Field crop: maize
Growth stage: 2
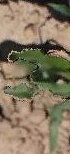
Species: maize